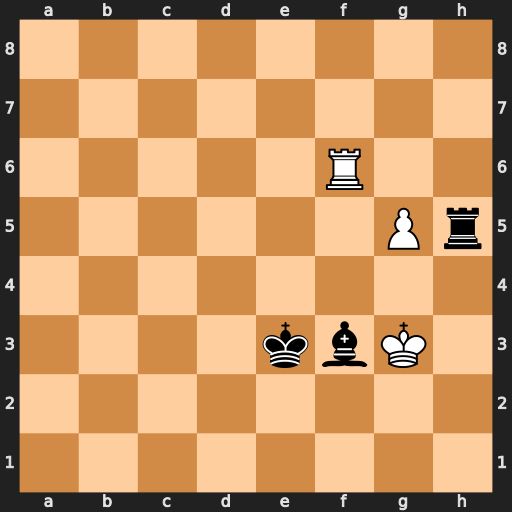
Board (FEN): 8/8/5R2/6Pr/8/4kbK1/8/8
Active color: w
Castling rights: -
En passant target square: -
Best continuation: Rxf3+ Ke4 Rf4+ Ke5 Kg4